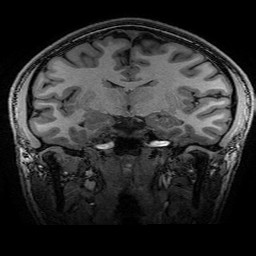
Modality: T1w
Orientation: sagittal
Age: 20
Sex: male
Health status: healthy
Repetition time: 2.53 s
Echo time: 0.0034 s